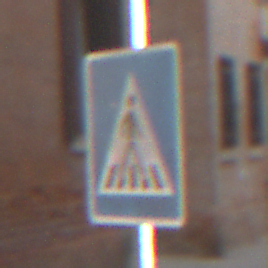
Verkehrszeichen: FussgaengerueberwegLinks
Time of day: Midday
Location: Outdoor (Urban)
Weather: Clear
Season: NotSpecified
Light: Natural